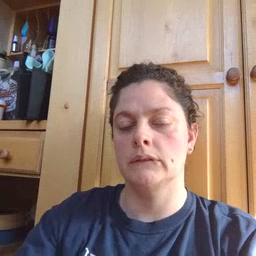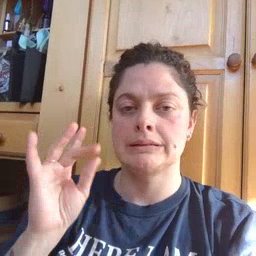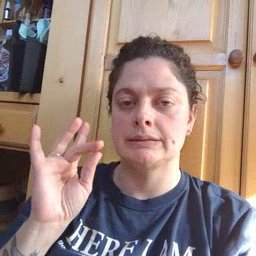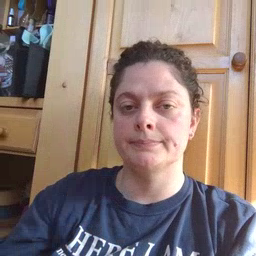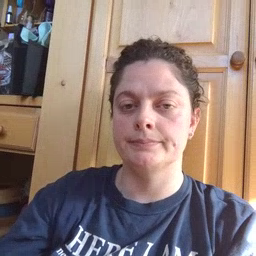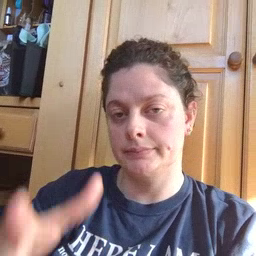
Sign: sticky